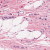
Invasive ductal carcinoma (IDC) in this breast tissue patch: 1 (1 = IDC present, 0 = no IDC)